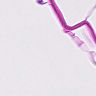
Metastatic tissue present: no